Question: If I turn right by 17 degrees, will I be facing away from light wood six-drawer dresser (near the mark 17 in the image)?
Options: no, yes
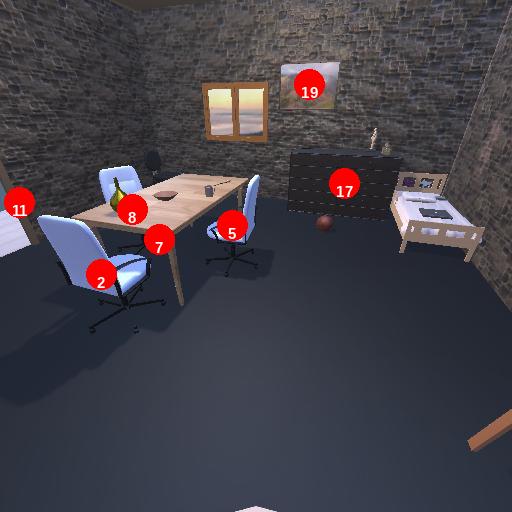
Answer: no